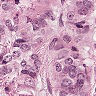
Metastatic tissue present: yes